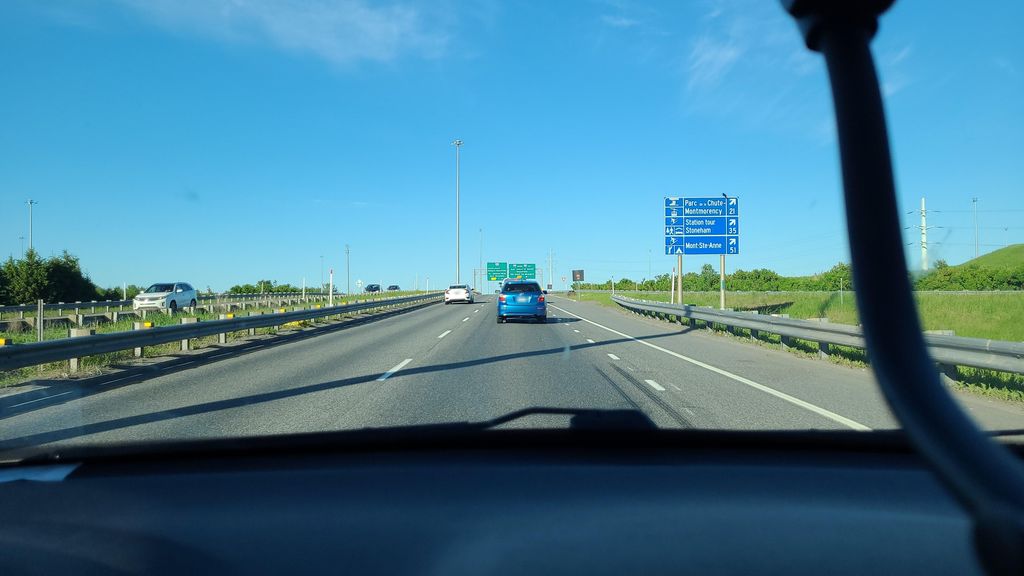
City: quebec_city